Question: No matter what I try there is always space to the left of my image. I've stripped everything out and below is a picture. Chrome's css inspector is saying the body is inheriting a margin-left of 8 px; (see picture below) Is there any way to make the image flush against the left edge?
'''
<!DOCTYPE HTML PUBLIC "-//W3C//DTD HTML 4.01//EN" "http://www.w3.org/TR/html4/strict.dtd">
<html>
<img src="../images/warn.png"/>
</html>
'''

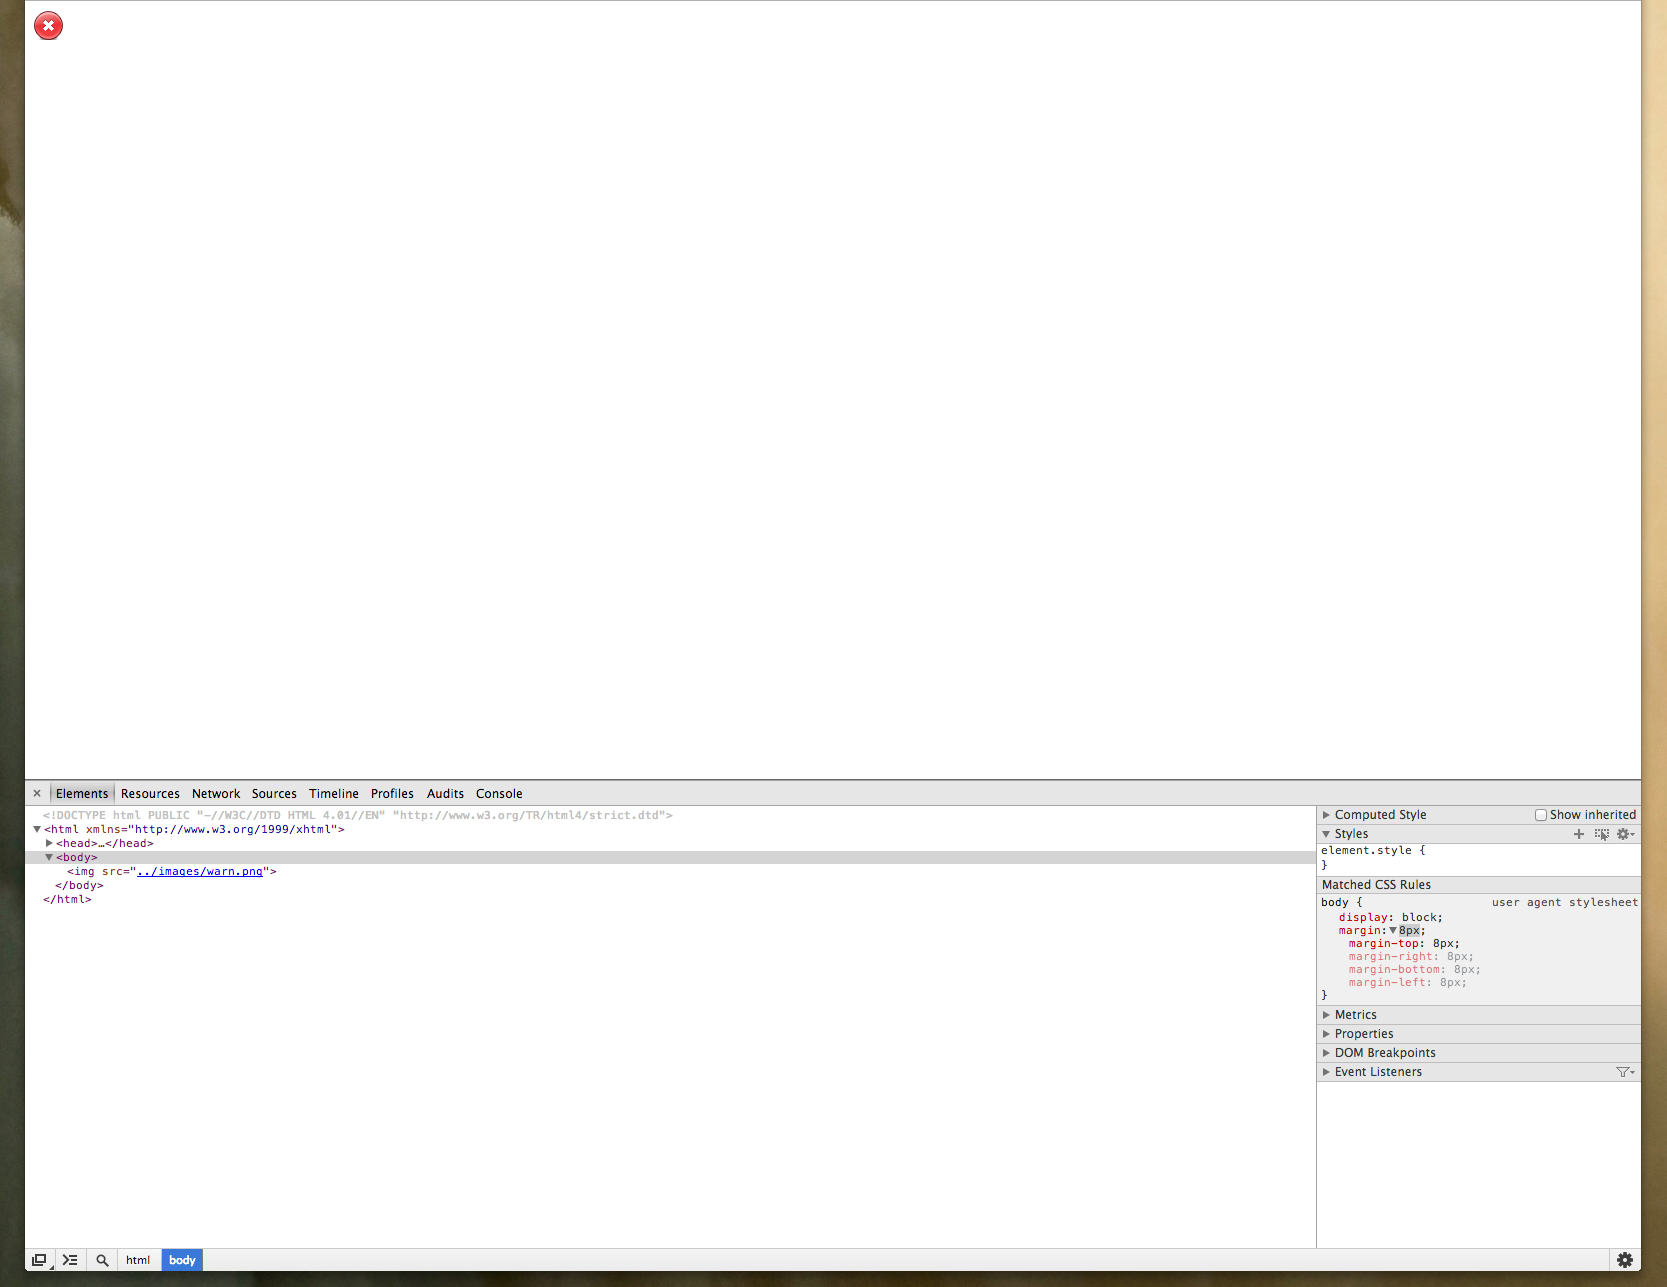
Answer: set
'''
position:absolute
'''
then you can specify left,right, top, bottom